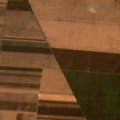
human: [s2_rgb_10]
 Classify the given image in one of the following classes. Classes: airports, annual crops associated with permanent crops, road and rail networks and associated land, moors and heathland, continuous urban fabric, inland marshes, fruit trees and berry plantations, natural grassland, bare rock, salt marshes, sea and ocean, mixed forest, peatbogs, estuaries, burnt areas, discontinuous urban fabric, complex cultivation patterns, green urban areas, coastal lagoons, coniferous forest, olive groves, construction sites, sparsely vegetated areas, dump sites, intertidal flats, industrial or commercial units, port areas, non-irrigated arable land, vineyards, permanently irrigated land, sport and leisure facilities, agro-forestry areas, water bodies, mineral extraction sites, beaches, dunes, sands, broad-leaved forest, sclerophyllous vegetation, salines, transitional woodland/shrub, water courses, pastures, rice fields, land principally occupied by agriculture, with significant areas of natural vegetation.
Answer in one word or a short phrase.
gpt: non-irrigated arable land